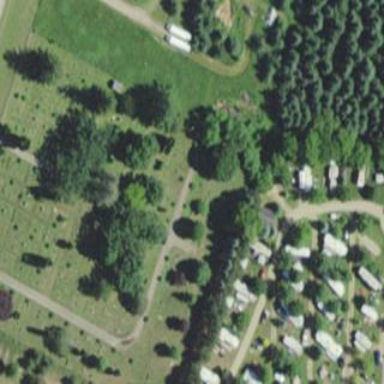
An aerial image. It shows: Cemetery.